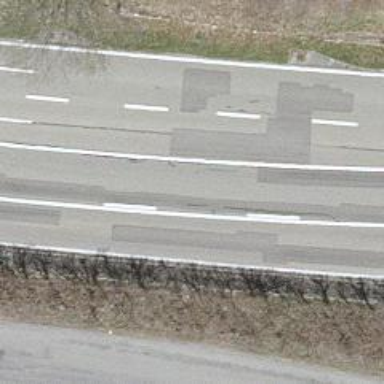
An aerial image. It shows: Primary road with asphalt surface.